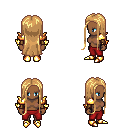
a pixel art fantasy rpg character, female body template, human, dark skin, gold arm armor, red pants, light blonde extra-long hairstyle, leather bracers, gold boots, four views (front, back, left, right), 2x2 character sprite sheet, small pixel art, hard edges, no anti-aliasing